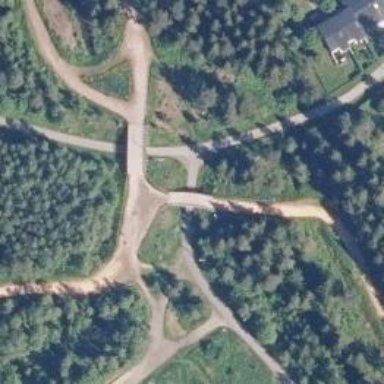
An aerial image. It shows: Path on bridge designed for nordic skiing. The area surrounding the bridge is track for leisure activities.